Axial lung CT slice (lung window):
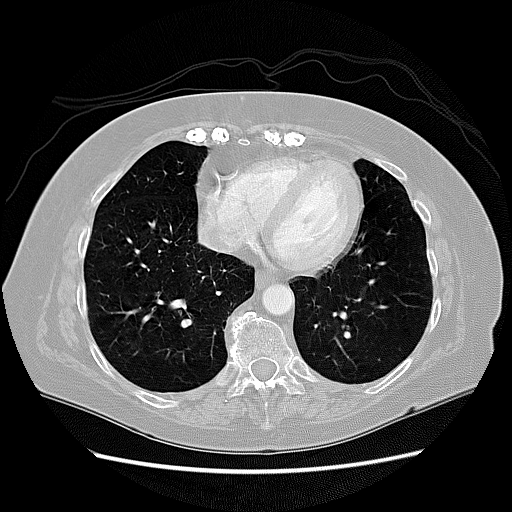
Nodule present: no